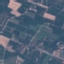
Land use / land cover class: PermanentCrop